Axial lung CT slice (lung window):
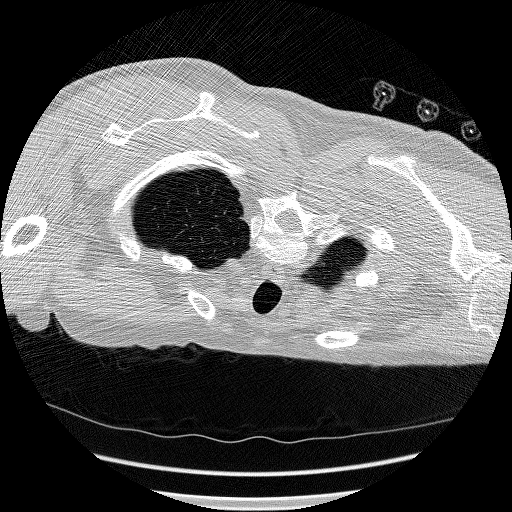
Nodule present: no